Question: I have a search function that will accept a search string and send it to a php file for parsing a database column. I'd also like users to choose which aspect of the website they'd like to search (comics, artwork, or both). Comic and Artwork or stored in two separate tables.
This is a function that will accept an input search string from the html below and send it to a php file.
'''
<script type="text/javascript">
function search(searchString) {
//var site = $("#site").val();
$.get("./scripts/search.php", {_input : searchString},
function(returned_data) {
$("#output").html(returned_data);
}
);
}
'''
And this is javascript to accept a choice to search "comics", "artwork" or "all".
'''
function searchChoice(choice) {
alert("Choice: " + choice);
$.get("./scripts/search.php", {_choice : choice}
);
}
</script>
'''
'''
<!--Search filtering for comics, artwork, or both-->
<span class="search"><b>Search for: </b> </span>
<div class="btn-group" data-toggle="buttons-radio">
<span class="search">
<button type="button" class="btn" id="comics" onclick="searchChoice(this.id)">Comics</button>
<button type="button" class="btn" id="artwork" onclick="searchChoice(this.id)">Artwork</button>
<button type="button" class="btn" id="all" onclick="searchChoice(this.id)">All</button>
</span>
</div>
<br/>
<br/>
<!--Search functionality-->
<span class="search">
<input type="text" onkeyup="search(this.value)" name="input" value="" />
</span>
<br />
<span id="output"><span class="sidebarimages"> </span></span>
'''
'''
$input = (isset($_GET['_input']) ? ($_GET['_input']) : 0);
$siteChoice = (isset($_GET['_choice']) ? ($_GET['_choice']) : "all");
'''
You can see the javascript correctly alerting out "Choice: comics" when comics button is selected, but the php side, 'echo "</br>Choice: " . $siteChoice;', is echo'ing out "all", which is incorrect.

Any ideas would be greatly appreciated!
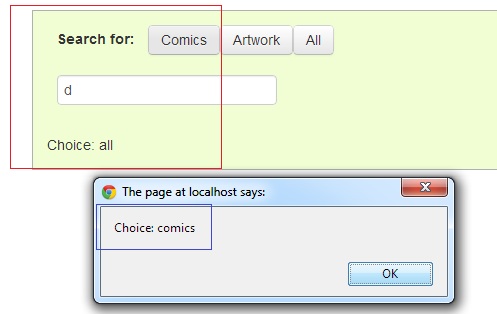
Answer: As mentioned @E_p, that is the problem ... another option is to create a variable and store the data there ... try this: you don't need change the html
'''
var mySearchString = 0;
var myChoice = 'all';
function search(searchString) {
mySearchString = searchString;
GetSearch();
}
function searchChoice(choice) {
myChoice = choice;
GetSearch();
}
function GetSearch(){
$.get("./scripts/search.php", {_input : mySearchString, _choice : myChoice},
function(returned_data) {
$("#output").html(returned_data);
}
);
}
'''